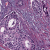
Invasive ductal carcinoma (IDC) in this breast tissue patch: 1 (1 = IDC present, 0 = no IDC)